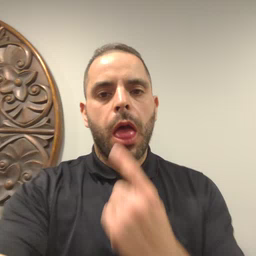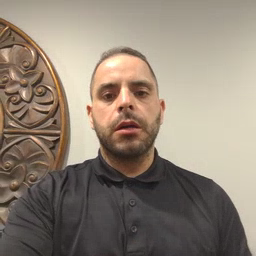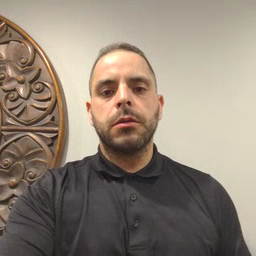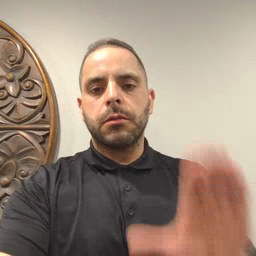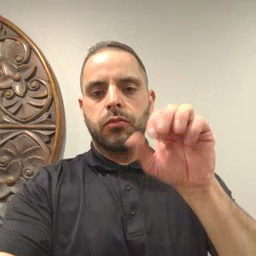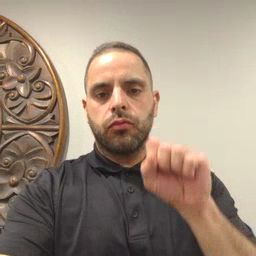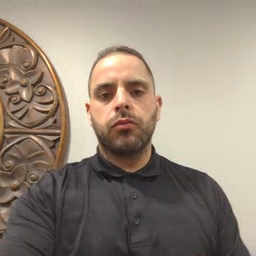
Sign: mitten